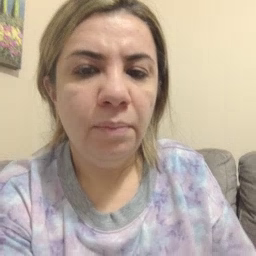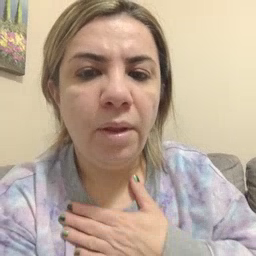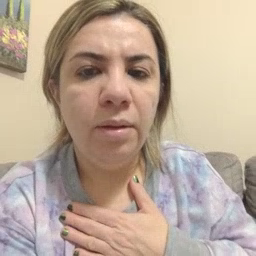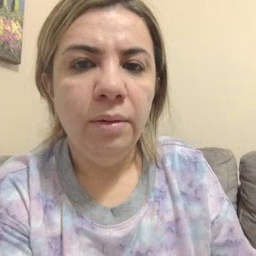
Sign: minemy